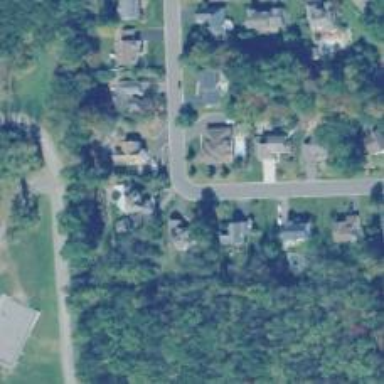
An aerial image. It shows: Residential road.